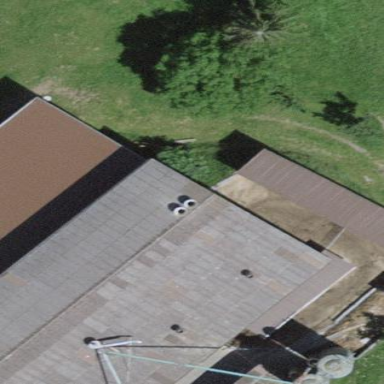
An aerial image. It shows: View of roof of building.